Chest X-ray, PA view. Patient: 13 years old, sex M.
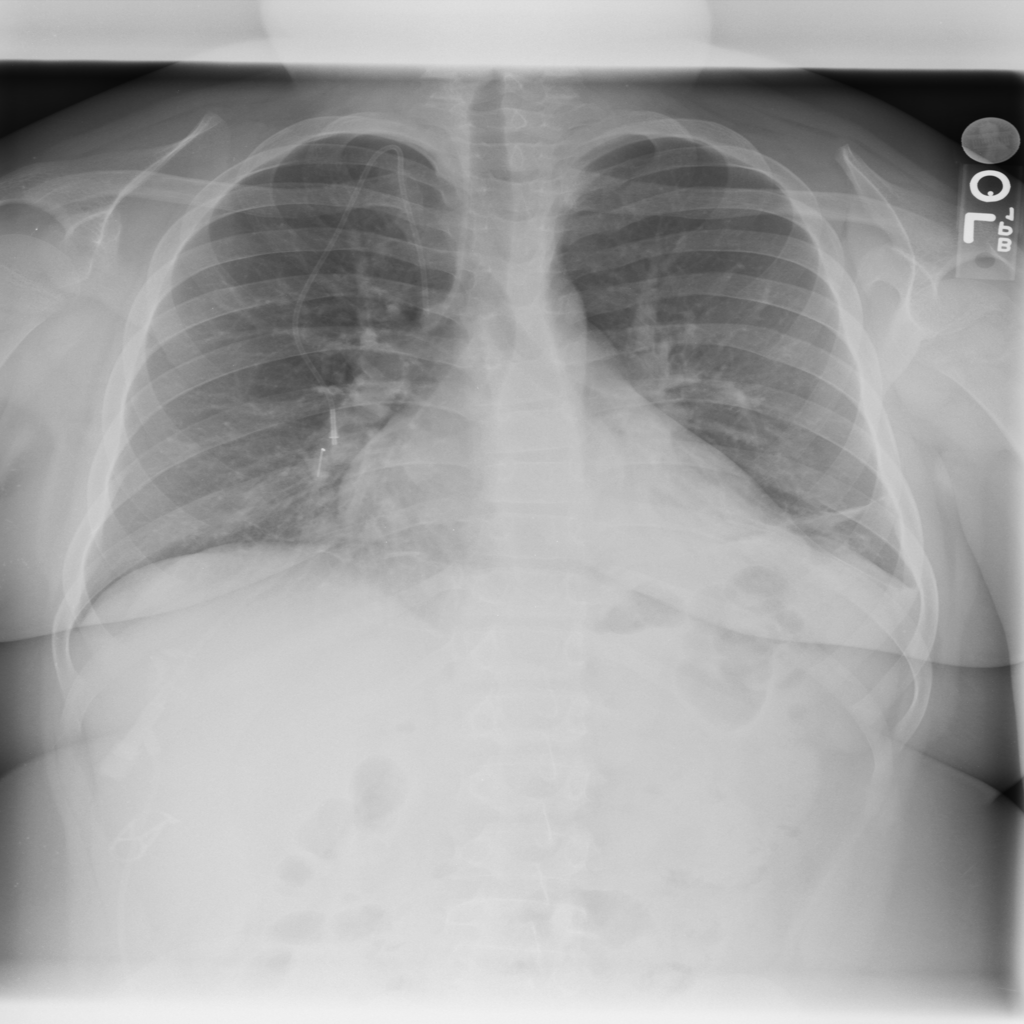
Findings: Atelectasis, Infiltration